Question: Please have a look at the below diagram image.

That image represents the "One to Many" relationship. It says "Client is introduced by Introducer". Client can have 1 Introducer or non at all, but Intrudcer can have many clients.
So even though it is "", it is still described in ER Diagrams as a one to many relationship right? I am little worried about this "" part, as far as I know "One to many relationship" describes that scenario as well. I am bit confused on this, having a look at diagrams after some time!
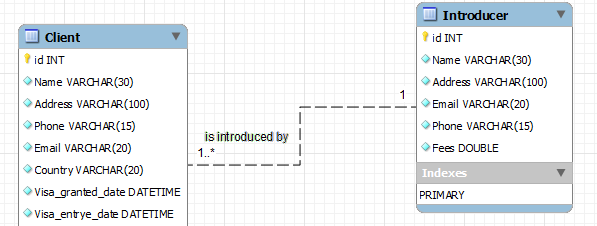
Answer: One-to-many relations only states (in your example diagram) that ONE client could have only ONE introducer (this is the ONE part of the One-to-many). (A client could be introduced by only one introducer).
The MANY part states that one Introducer could introduce zero, one or any number of clients.
A client can contact you without any introduction.
You are right, the one-to-many relationship could be confusing, but is there any relationship if there is no introducer for a client? (No there is no relation).
In the above example, if the 'Introducer_id' column in the 'Client' table is nullable, the relationship is not a requirement, so there could be one or more clients who has no introducer.
The relationship could be required, if the foreign key column is not nullable (The 'NOT NULL' constraint is present on the field).
So the relationship and its cardinality is defined by the 'FOREIGN KEY' and the 'NOT NULL' constraints on the 'many' side's columns.
The ER diagram represents the cardinality of the relationship when the relationship actually exists. (How can you represent that there is no relation?)